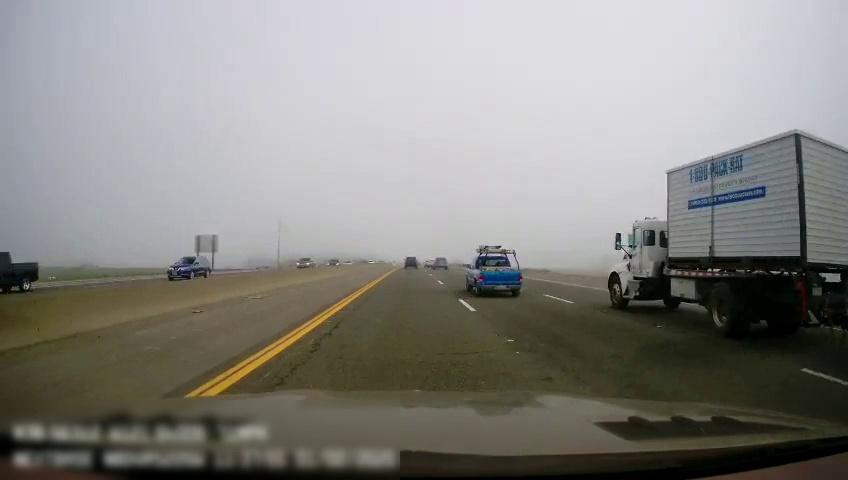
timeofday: Day
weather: Cloudy
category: Drivable Space
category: Drivable Space
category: Vehicles | Truck
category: Vehicles | SUV
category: Vehicles | SUV
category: Vehicles | Car
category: Vehicles | SUV
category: Vehicles | SUV
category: Vehicles | Truck
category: Vehicles | Truck
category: Vehicles | SUV
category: Lanes | Current Lane
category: Lanes | Current Lane
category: Lanes | Alternate Lane
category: Lanes | Alternate Lane
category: Lanes | Alternate Lane
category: Lanes | Opposite Lane
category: Lanes | Opposite Lane
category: Lanes | Opposite Lane
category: Traffic | Signs
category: Traffic | Signs